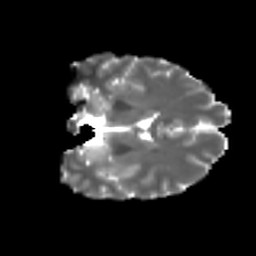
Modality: T2w
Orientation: coronal
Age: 22
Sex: female
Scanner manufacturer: ge
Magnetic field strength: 3 T
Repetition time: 7.8 s
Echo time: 0.0606 s